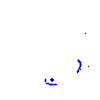
Particle: kaon